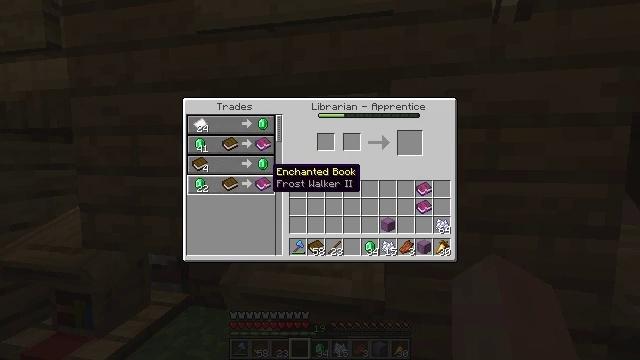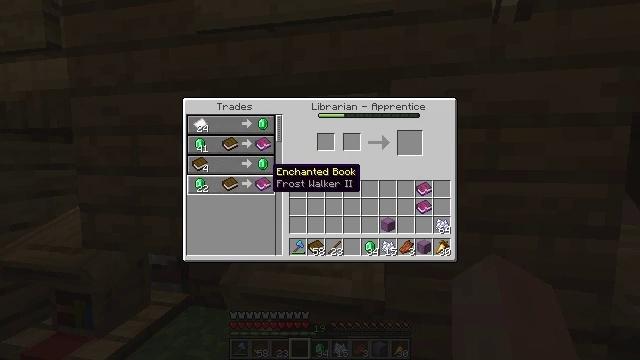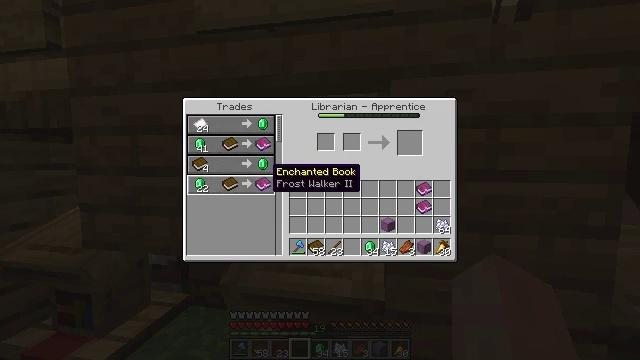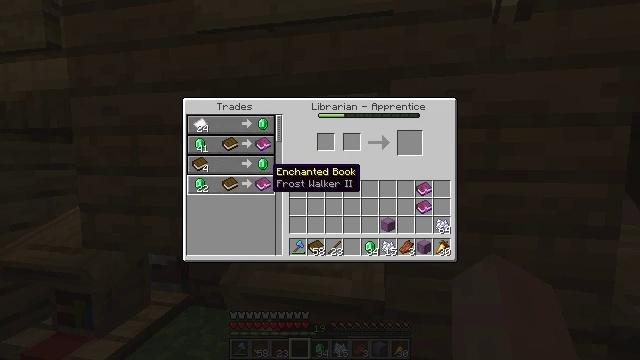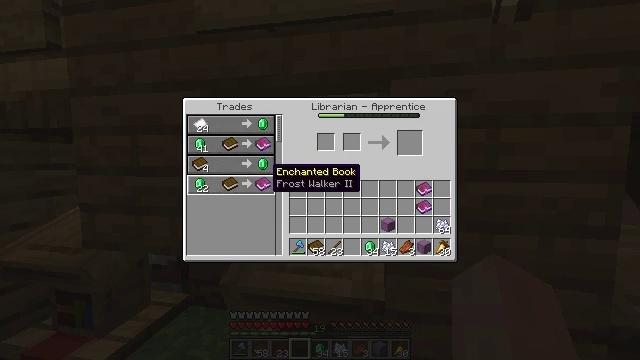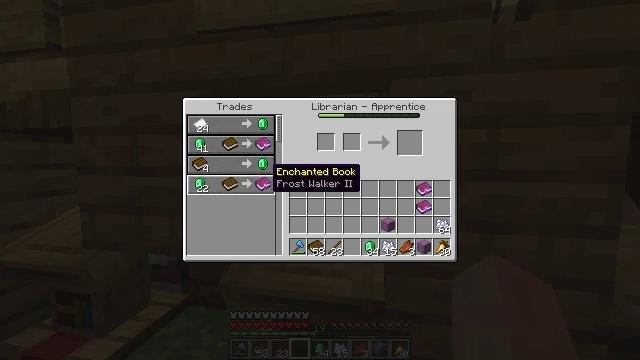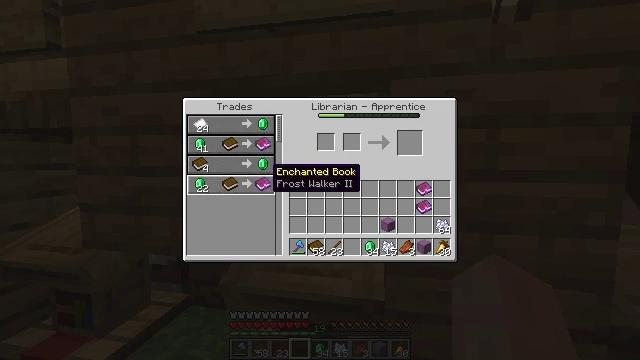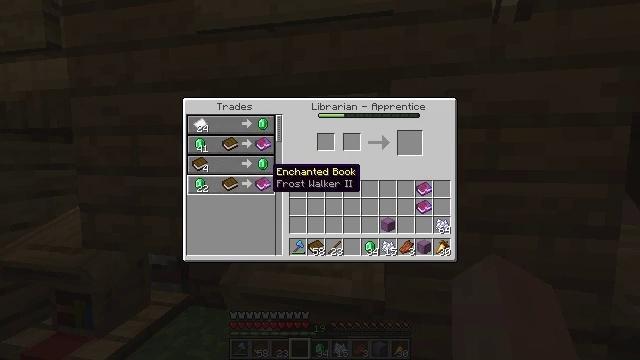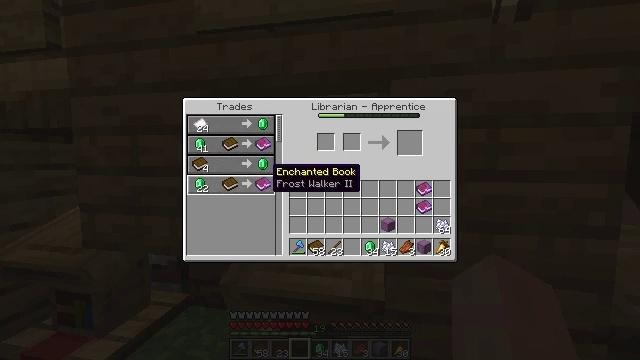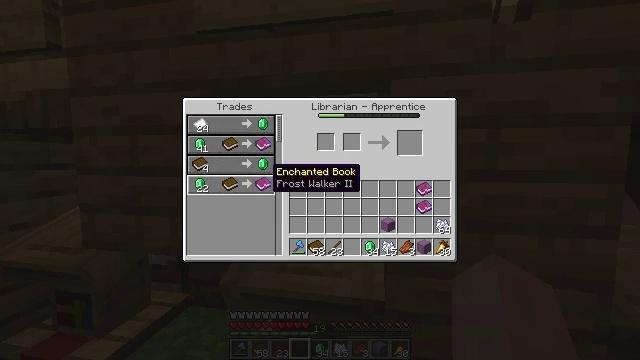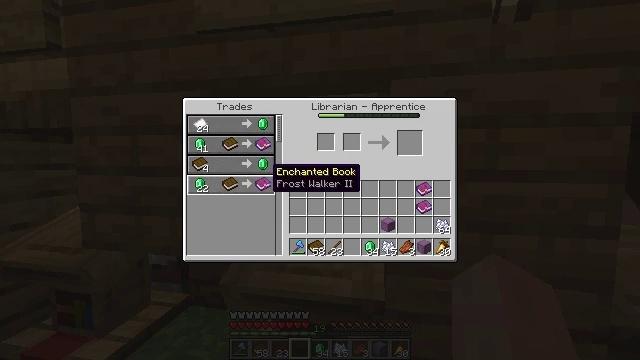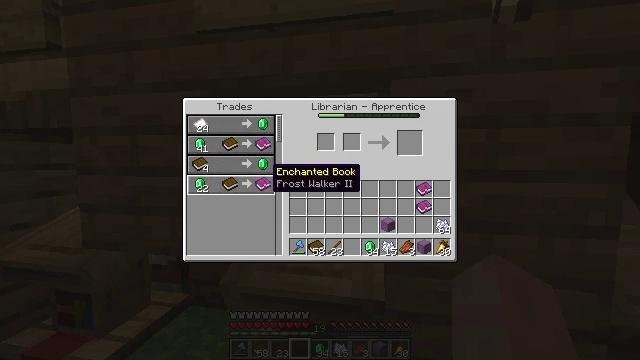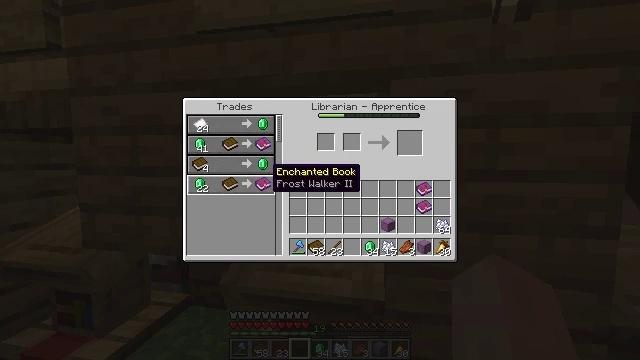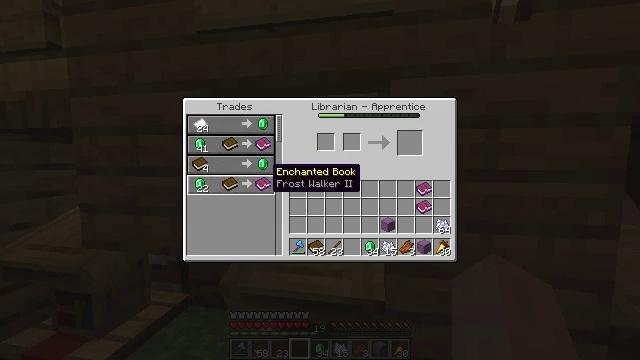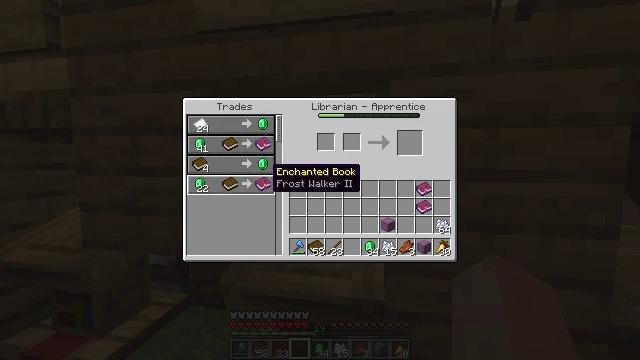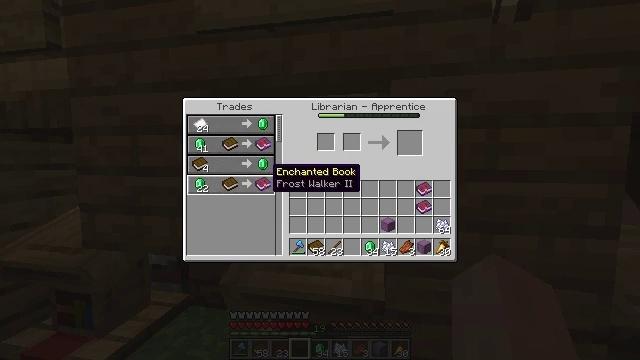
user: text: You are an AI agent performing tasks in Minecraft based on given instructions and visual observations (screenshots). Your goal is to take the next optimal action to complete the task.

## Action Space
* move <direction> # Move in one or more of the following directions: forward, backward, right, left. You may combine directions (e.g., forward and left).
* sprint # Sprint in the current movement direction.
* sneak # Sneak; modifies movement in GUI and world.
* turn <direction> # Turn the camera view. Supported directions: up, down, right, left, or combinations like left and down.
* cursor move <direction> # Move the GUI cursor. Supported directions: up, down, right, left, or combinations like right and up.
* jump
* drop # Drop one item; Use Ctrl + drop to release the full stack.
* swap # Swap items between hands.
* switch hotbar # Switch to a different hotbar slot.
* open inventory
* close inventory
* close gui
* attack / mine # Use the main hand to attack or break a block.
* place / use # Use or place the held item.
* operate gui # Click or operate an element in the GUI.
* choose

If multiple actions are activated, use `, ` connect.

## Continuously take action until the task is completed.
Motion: motion action
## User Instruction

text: Combine a book with experience levels to craft an enchanted book.
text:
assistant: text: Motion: no_op
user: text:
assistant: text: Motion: no_op
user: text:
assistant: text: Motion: no_op
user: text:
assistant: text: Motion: no_op
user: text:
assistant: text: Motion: no_op
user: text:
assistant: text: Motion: no_op
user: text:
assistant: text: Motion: no_op
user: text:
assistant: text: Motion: no_op
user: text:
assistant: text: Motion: no_op
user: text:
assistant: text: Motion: no_op
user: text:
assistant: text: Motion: no_op
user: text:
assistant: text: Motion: no_op
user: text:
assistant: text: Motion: no_op
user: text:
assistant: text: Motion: no_op
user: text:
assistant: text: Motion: no_op
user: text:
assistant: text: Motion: no_op
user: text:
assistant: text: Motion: no_op
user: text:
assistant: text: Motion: no_op
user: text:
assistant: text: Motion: no_op
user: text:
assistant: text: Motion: no_op
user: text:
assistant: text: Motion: no_op
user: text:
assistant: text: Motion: no_op
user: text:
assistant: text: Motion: no_op
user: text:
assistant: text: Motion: no_op
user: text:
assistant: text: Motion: no_op
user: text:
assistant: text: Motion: no_op
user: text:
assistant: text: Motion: no_op
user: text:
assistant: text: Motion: no_op
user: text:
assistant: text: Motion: no_op
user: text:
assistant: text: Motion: no_op